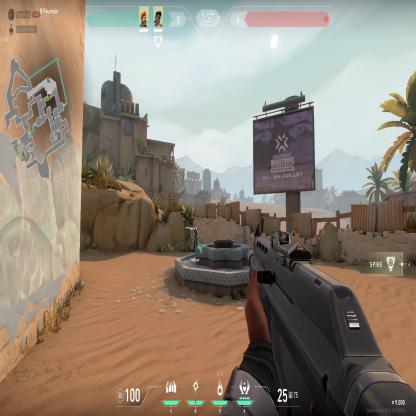
Label: teammate